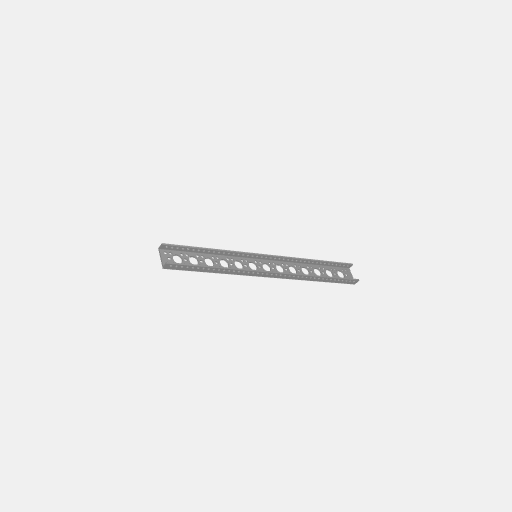
Part: MiniLowSideUChannel13H